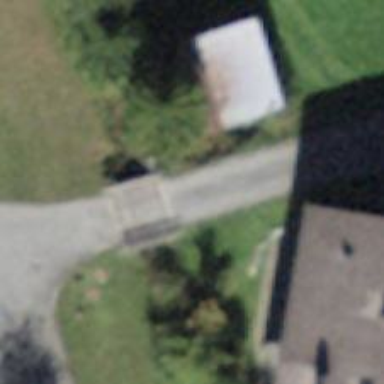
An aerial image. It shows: Residential road with bridge.